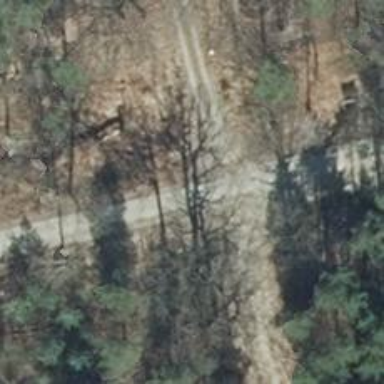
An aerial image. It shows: Compacted track road with grade3 tracktype.